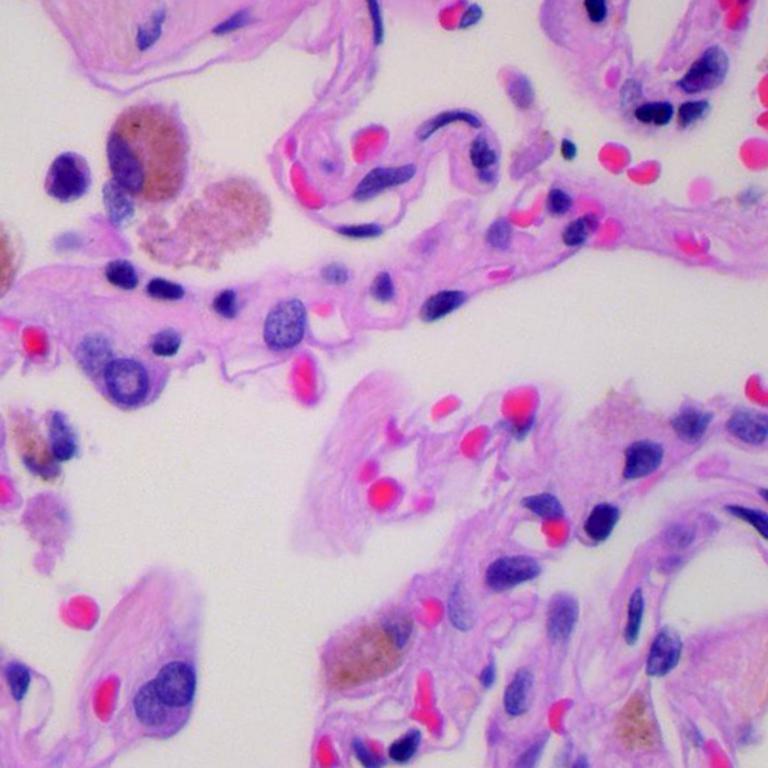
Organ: lung
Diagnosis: benign